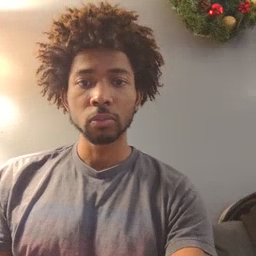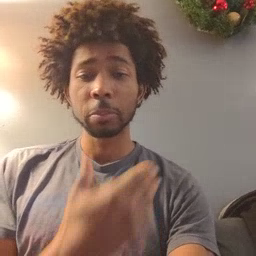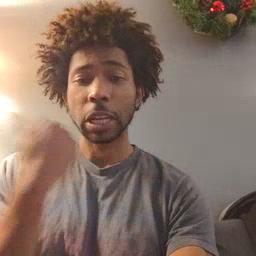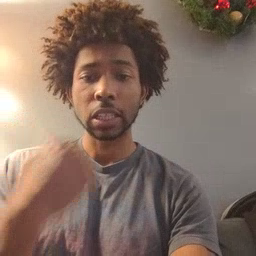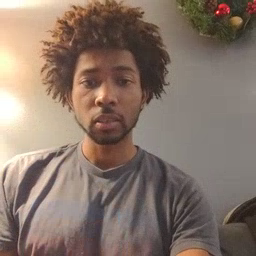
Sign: better